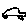
Label: car